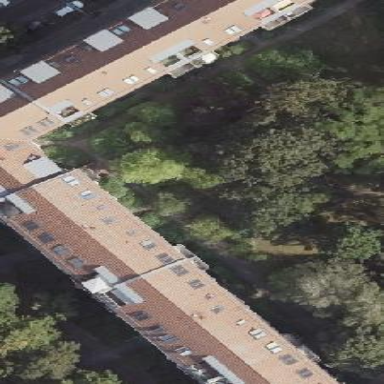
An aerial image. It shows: Apartment building with hipped roof.